Question: I am getting the following validation error for a site I am working on
'''
Line 1, Column 1: non SGML character number 6
<!DOCTYPE html PUBLIC "-//W3C//DTD XHTML 1.0 Transitional//EN" "http://www.w3....
'''
And in FireFox source viewer, the text is red for the following lines
'''
DOCTYPE
HEAD
META CHARSET
/HEAD
BODY
2 Paragraph tags (that are properly opened and closed.
'''
When I use the web developer FireFox addon, and choose the "Edit HTML" option, there is a red dot, and all the tags up to '<title>' disappears. There is also no body tag, and the same two paragraph tags that are shown red in FireFox source viewer is also gone. In other words, the red means errors of some sort, but I see no errors whatsoever in the source.
Here it is shown, the parts that indicate as errors:
'''
<!DOCTYPE html PUBLIC "-//W3C//DTD XHTML 1.0 Transitional//EN" "http://www.w3.org/TR/xhtml1/DTD/xhtml1-transitional.dtd">
<html xmlns="http://www.w3.org/1999/xhtml" xml:lang="en" lang="en">
<head>
</head>
<body class="page">
<p>
<div class="photo-box photo-box-right" id="photo-box-test-image-619">
<div class="photo-box-photo">
<img src="http://localhost/assets/uploads/images/logo.png" title="Test image" alt="Test image" />
</div>
<div class="photo-box-title">
<span class="photo-box-head" title="Test image">Test image</span>
</div>
</div>
Qualitative data approximates, characterizes or describes but does not measure the attributes, characteristics, properties of a phenomenon. Data could take the form of textual transcriptions of interviews, focus groups or dialogues, photographs, audio and video recordings.
</p>
<p>
<div class="photo-box photo-box-left" id="photo-box-test-image-476">
<div class="photo-box-photo">
<img src="http://localhost/assets/uploads/images/sparta.jpg" title="Test image" alt="Test image" />
</div>
<div class="photo-box-title">
<span class="photo-box-head" title="Test image">Test image</span>
</div>
</div>
Quantitative data defines attributes in terms of values with numerical significance and can be represented as matrixes of numbers of responses, maps, tables or graphs.
</p>
'''
I can not see any errors in the HTML. I see no hidden control characters in any normal editor that I can get my hands on (Notepad++, UltraEdit, Notepad, Wordpad) but I do see it in the "Edit HTML" screen of the Web Developer toolbar.
Here is what I have done to try and resolve this:
1. Recreate the file and retyping the supposed affected lines.
2. Used various text editors to try and see the wrong file.
3. Removed all recently added content and code in the file to see if this stops at any point (no luck...)
4. Read all the posts I can find about "non-SGML character" I could find here and on Google, nothing seem to answer my question.
5. Deleted the post in the database and recreated that (for incase this is a problem with database content). Not resolved.
6. Converted all tables to MyISAM (some, including the content table, were InnoDB)
7. Checked if other pages that does not draw its content from the database has the same problem (such as contact form) and it does the same.
8. Played around with various character sets and encodings in my database and HTML source, as well as my PHP ini file. None affect the outcome.
9. Changed the code page in all my text editors to various types to try and see this hidden non-SGML character.
10. Copied all the system and application files (excluding the obvious changes such as CSS and templates and modified modules) over from another site based on the same version of CodeIgniter that works well.
Anything else you think I can do?
From the above, I conclude that either the custom modules (unlikely), the CSS stylesheets, the added jQuery libraries that are different between the sites (uniform.js, buttons.js) or the templates and views used is having some sort of pukefest on my happiness.
Please advise if you can think of something else I have missed...
Thanks!
Kobus
EDIT: Now that I am allowed to add images, I decided to make a few screenshots to explain the problem better. Maybe it helps... I initially thought it may be the whitespace in the title tag, but wasn't that...
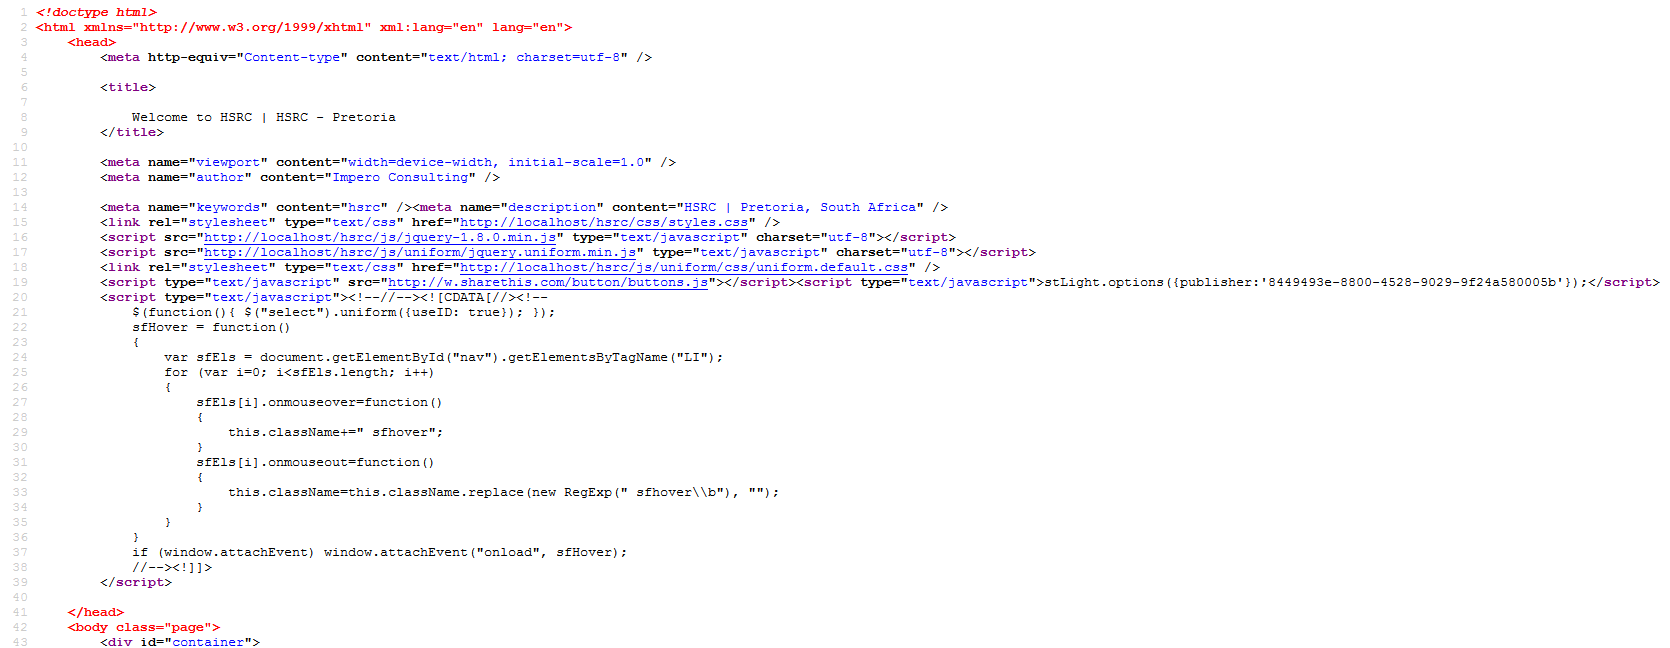
Answer: Hi everyone who responded,
Thank you so much for all your efforts to help, in particularly @MadaraUchiha for their patience and effort.
The problem was eventually solved after I have uploaded the site to my web hosting space (thanks @JukkaK.Korpela who suggested this), and tried to access the page. On my local dev environment, the CodeIgniter error screen does not display (will have to figure out why) but on my hosting space, I got a clear indication of what the error was:
'Cannot modify header information - headers already sent by (output started at /usr/www/users/imperoco/demo/application/helpers/bootstrap_helper.php:1)'
In another file (a CodeIgniter helper file) there was a - in front of the '<?php' tag. So - somehow, when I was editing it, I must've added a rogue -. Removed it, and now the page displays fine.
Thank you so much for your time. Now that I know my development environment does not display the error, I can work to resolve that, to prevent issues such as this the next time around. :-)
Kind regards,
Kobus